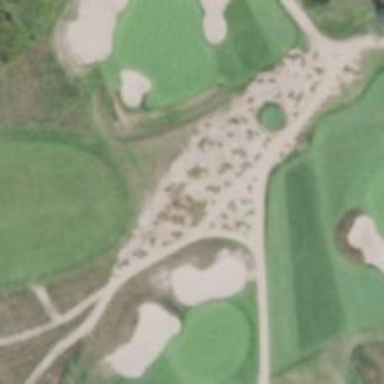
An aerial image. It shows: Path for both road and golf.